Question: Given the first 35 numbers in a 36-square grid, find the smallest positive integer such that all the numbers in the 36-square grid can be divided into two parts of 18 numbers + 18 numbers, where the sum of the two parts is equal.
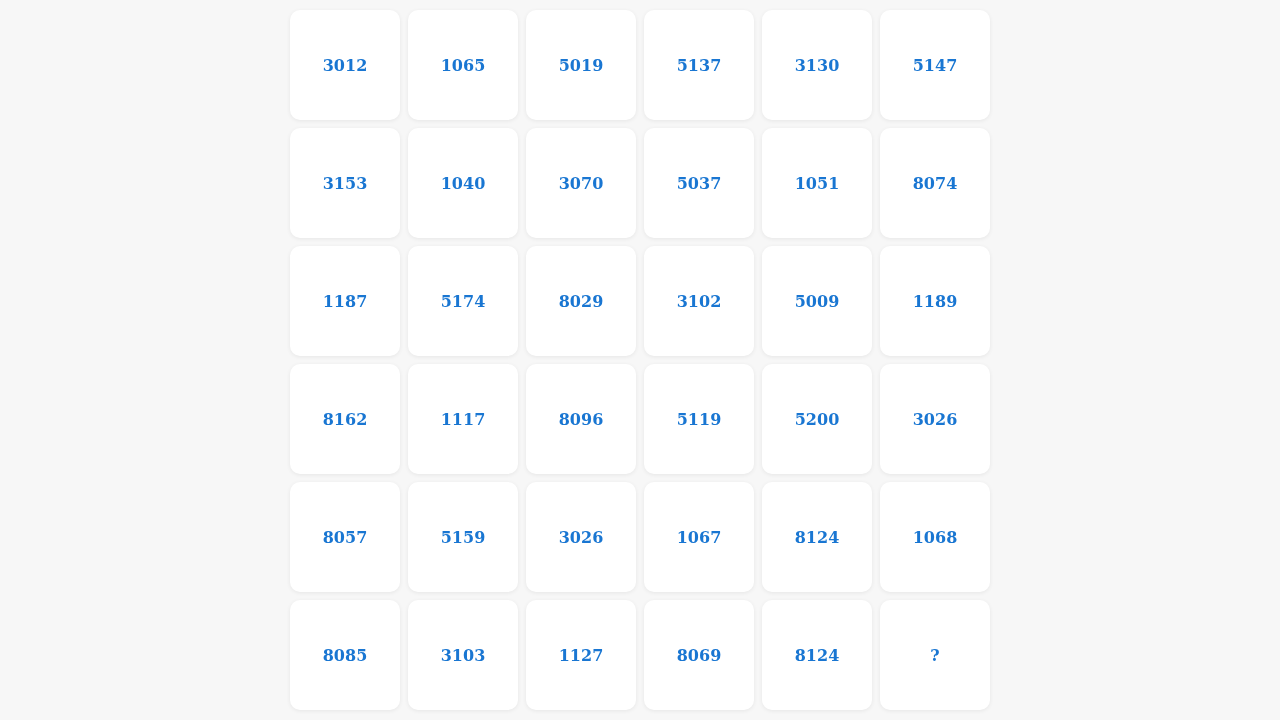
Answer: 0